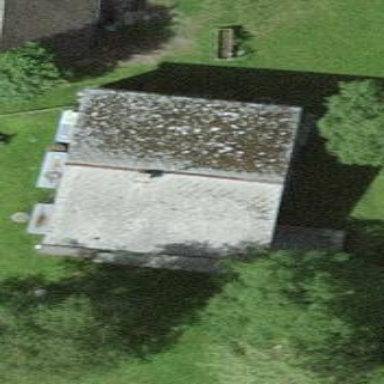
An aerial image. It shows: Farm building with gabled roof.